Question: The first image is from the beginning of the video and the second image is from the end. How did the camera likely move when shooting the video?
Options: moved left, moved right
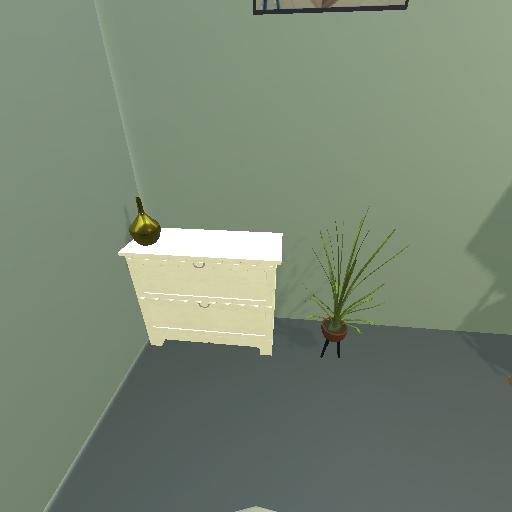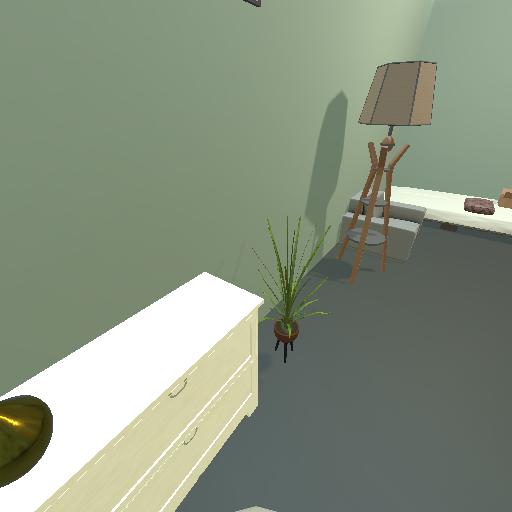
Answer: moved left